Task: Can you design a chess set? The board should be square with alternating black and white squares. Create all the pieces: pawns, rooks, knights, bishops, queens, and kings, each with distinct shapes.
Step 1010:
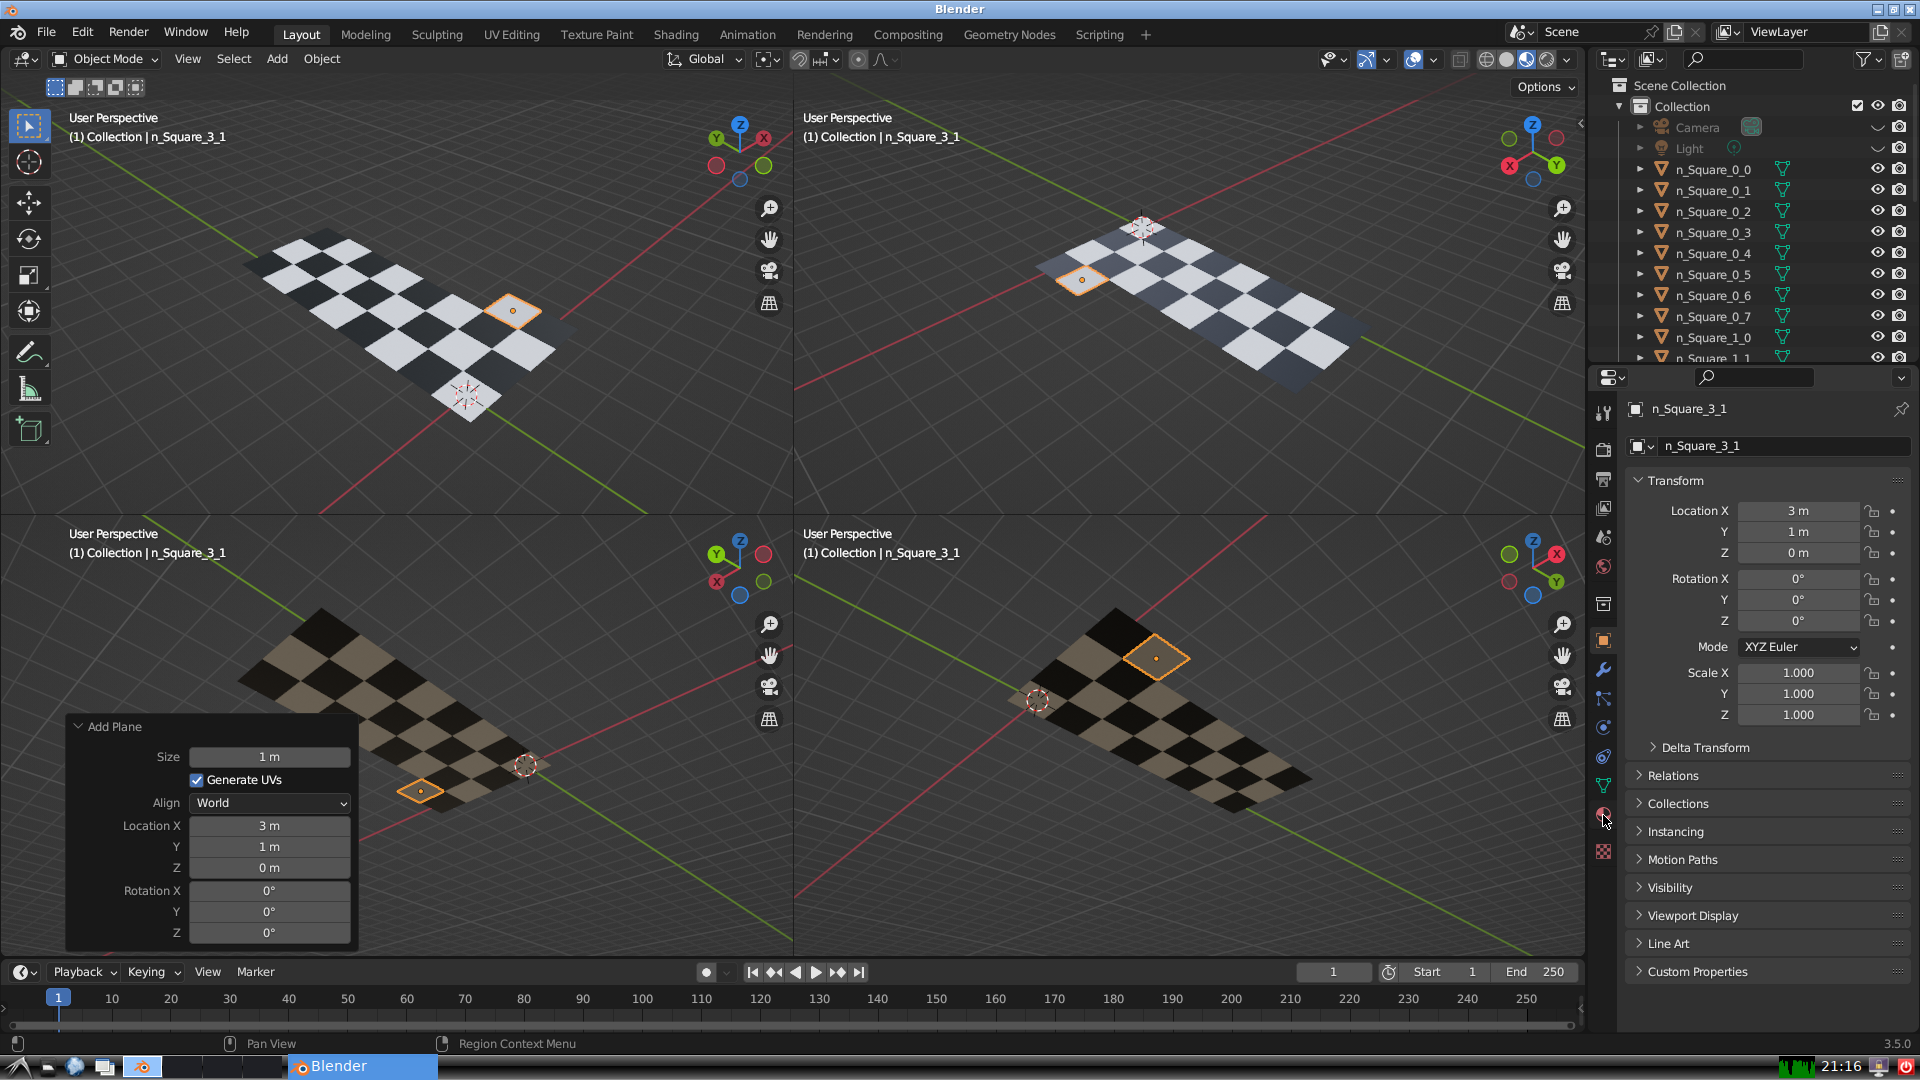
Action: click: no